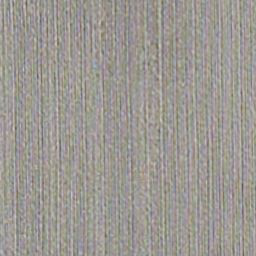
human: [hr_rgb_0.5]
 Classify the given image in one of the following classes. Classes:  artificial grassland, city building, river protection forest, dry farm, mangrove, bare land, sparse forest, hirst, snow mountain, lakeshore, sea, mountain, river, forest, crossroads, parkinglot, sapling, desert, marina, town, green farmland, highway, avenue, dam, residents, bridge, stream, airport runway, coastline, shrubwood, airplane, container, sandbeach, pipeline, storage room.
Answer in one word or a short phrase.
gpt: dry farm